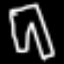
Label: pants